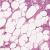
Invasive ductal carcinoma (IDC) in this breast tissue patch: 1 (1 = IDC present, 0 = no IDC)